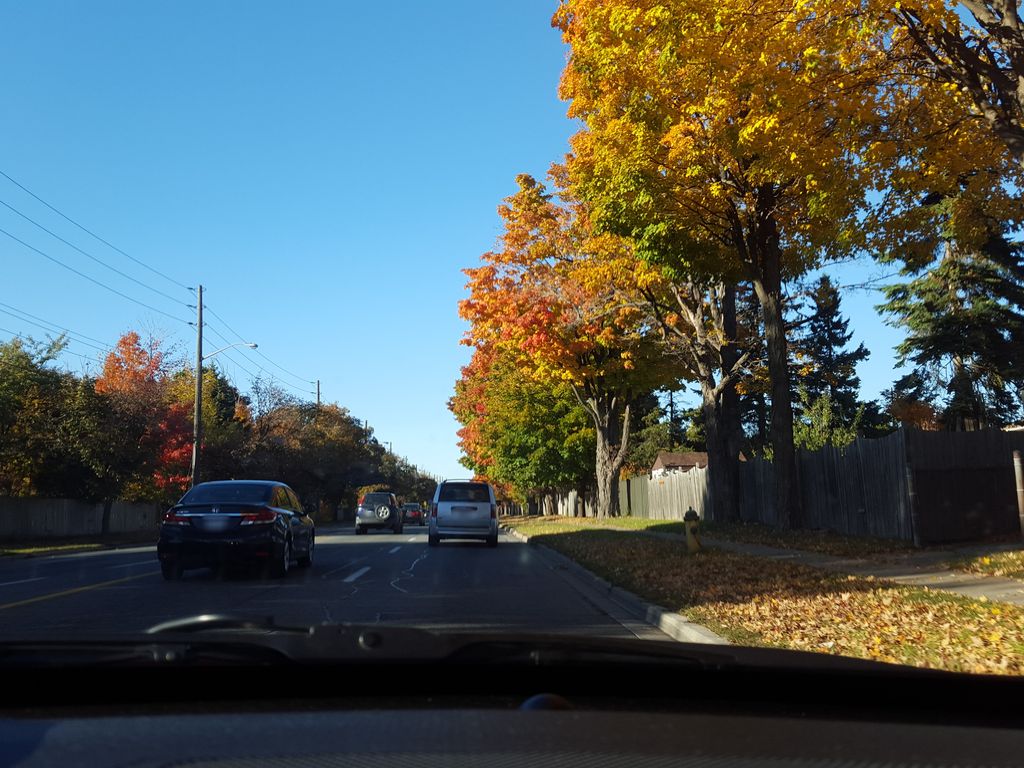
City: toronto